Question: I have a multiply-add kernel inside my application and I want to increase its performance.
I use an Intel Core i7-960 (3.2 GHz clock) and have already manually implemented the kernel using SSE intrinsics as follows:
'''
for(int i=0; i<iterations; i+=4) {
y1 = _mm_set_ss(output[i]);
y2 = _mm_set_ss(output[i+1]);
y3 = _mm_set_ss(output[i+2]);
y4 = _mm_set_ss(output[i+3]);
for(k=0; k<ksize; k++){
for(l=0; l<ksize; l++){
w = _mm_set_ss(weight[i+k+l]);
x1 = _mm_set_ss(input[i+k+l]);
y1 = _mm_add_ss(y1,_mm_mul_ss(w,x1));
...
x4 = _mm_set_ss(input[i+k+l+3]);
y4 = _mm_add_ss(y4,_mm_mul_ss(w,x4));
}
}
_mm_store_ss(&output[i],y1);
_mm_store_ss(&output[i+1],y2);
_mm_store_ss(&output[i+2],y3);
_mm_store_ss(&output[i+3],y4);
}
'''
I know I can use packed fp vectors to increase the performance and I already did so succesfully, but I want to know why the single scalar code isn't able to meet the processor's peak performance.
The performance of this kernel on my machine is ~1.6 FP operations per cycle, while the maximum would be 2 FP operations per cycle (since FP add + FP mul can be executed in parallel).
If I'm correct from studying the generated assembly code, the ideal schedule would look like follows, where the 'mov' instruction takes 3 cycles, the switch latency from the load domain to the FP domain for the dependent instructions takes 2 cycles, the FP multiply takes 4 cycles and the FP add takes 3 cycles. (Note that the dependence from the multiply -> add doesn't incur any switch latency because the operations belong to the same domain).

According to the measured performance (~80% of the maximum theoretical performance) there is an overhead of ~3 instructions per 8 cycles.
I am trying to either:
- -
Of course there is the problem with cache misses & data misalignment which can increase the latency of the move instructions, but are there any other factors that could play a role here? Like register read stalls or something?
I hope my problem is clear, thanks in advance for your responses!
---
Update: The assembly of the inner-loop looks as follows:
'''
...
Block 21:
movssl (%rsi,%rdi,4), %xmm4
movssl (%rcx,%rdi,4), %xmm0
movssl 0x4(%rcx,%rdi,4), %xmm1
movssl 0x8(%rcx,%rdi,4), %xmm2
movssl 0xc(%rcx,%rdi,4), %xmm3
inc %rdi
mulss %xmm4, %xmm0
cmp $0x32, %rdi
mulss %xmm4, %xmm1
mulss %xmm4, %xmm2
mulss %xmm3, %xmm4
addss %xmm0, %xmm5
addss %xmm1, %xmm6
addss %xmm2, %xmm7
addss %xmm4, %xmm8
jl 0x401b52 <Block 21>
...
'''
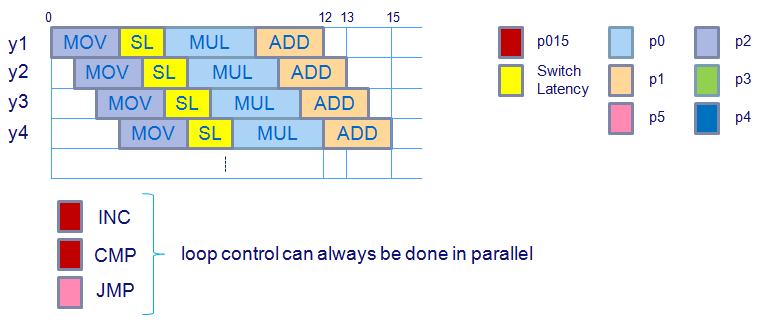
Answer: I noticed in the comments that:
- -
However, your assembly shows 5 SSE 'movssl' instructions. According to <URL> all floating-point SSE move instructions are at least reciprocal throughput for Nehalem.
Since you have 5 of them, .
---
So in order to get to peak performance, you need to reduce the # of loads that you have. How you can do that I can't see immediately this particular case - but it might be possible.
One common approach is to use <URL>. Where you add nesting levels to improve locality. Although it's used mostly for improving cache access, it can also be used in registers to reduce the # of load/stores that are needed.
Ultimately, your goal is to reduce the number of loads to be less than the numbers of add/muls. So this might be the way to go.